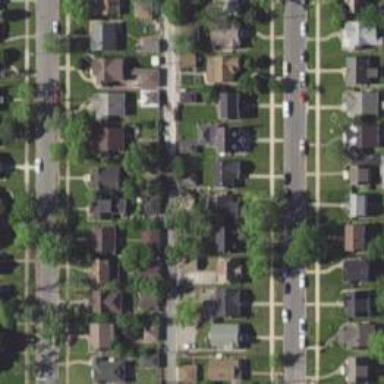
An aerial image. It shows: Neighborhood.